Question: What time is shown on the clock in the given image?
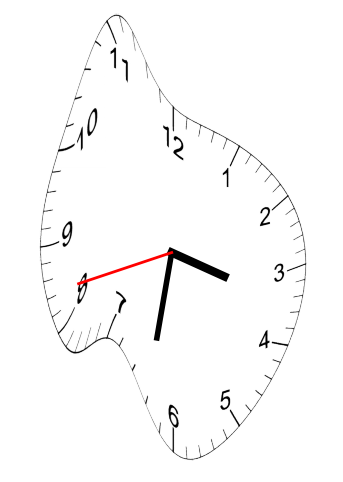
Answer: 03:31:42